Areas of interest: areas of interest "Financial and Insurance Institution"
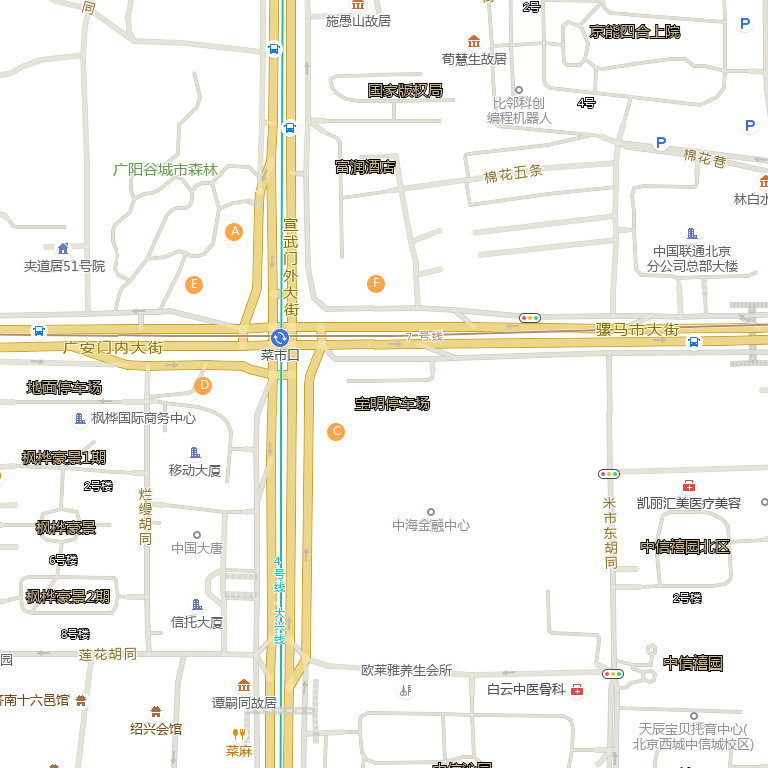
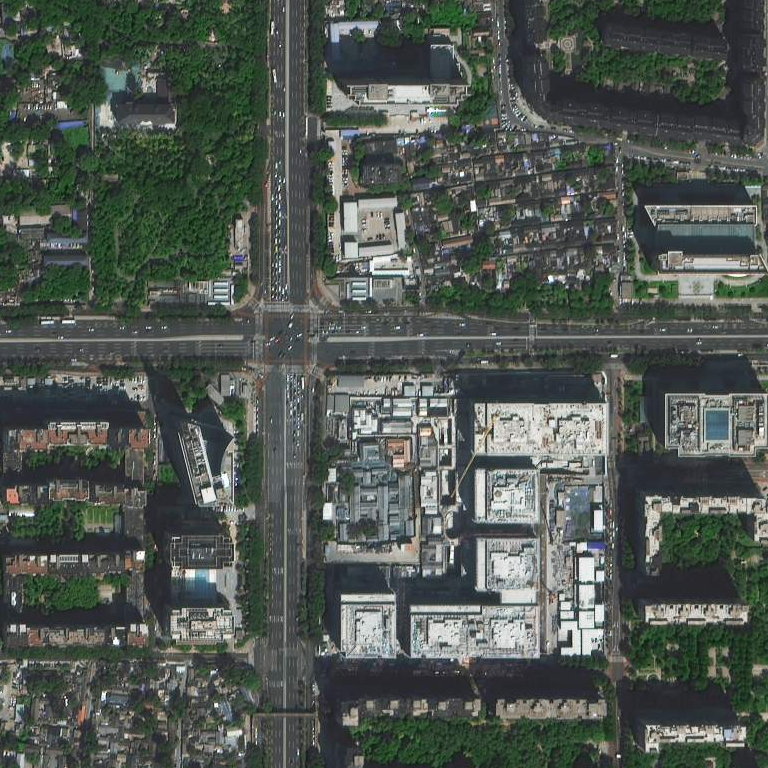